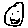
Label: smiley face